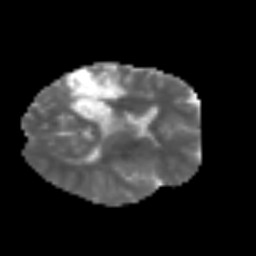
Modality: MD
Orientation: axial
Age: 62
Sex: female
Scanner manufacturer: siemens
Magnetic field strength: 3 T
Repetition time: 3.2 s
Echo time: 0.081 s